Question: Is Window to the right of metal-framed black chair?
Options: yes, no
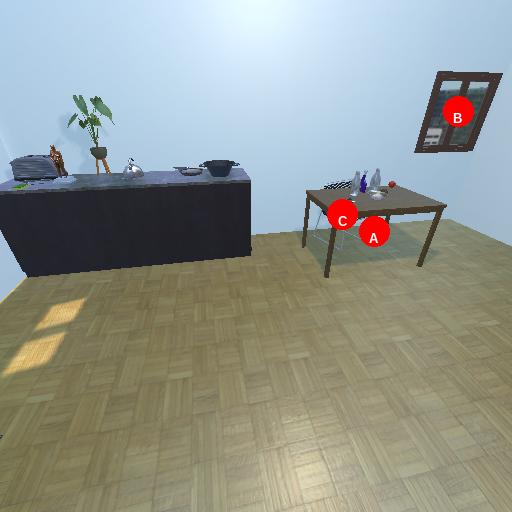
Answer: yes